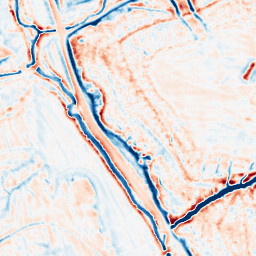
Category: edge_preserving
Decomposition family: bilateral
Decomposition parameters: d: 15
sigma_color: 75
sigma_space: 150
Upsampling method: bilinear
Upsampling parameters: scale: 2
Upsampling scale: 2